高三 · 度量几何学
18. 已知 $\triangle \mathrm{ABC}$ 内接于 $\odot \mathrm{O}, \angle \mathrm{BAC}$ 的平分线交 $\odot \mathrm{O}$ 于点 $\mathrm{D}, \mathrm{CD}$ 的延长线交过 $\mathrm{B}$ 点的切线于点 E. 求证: $\frac{\mathrm{CD}^{2}}{\mathrm{BC}^{2}}=\frac{\mathrm{DE}}{\mathrm{CE}}$

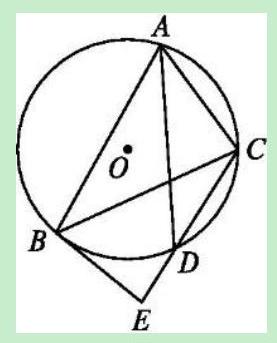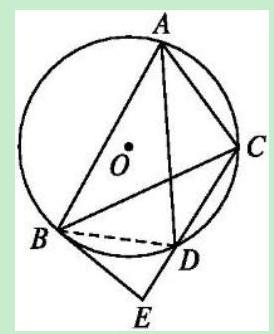
答案: 证明：连接 $\mathrm{BD}$,如图.

$\because \mathrm{AD}$ 是 $\angle \mathrm{BAC}$ 的平分线, $\therefore \angle \mathrm{BAD}=\angle \mathrm{CAD}$.

又 $\angle \mathrm{BCD}=\angle \mathrm{BAD}, \angle \mathrm{CBD}=\angle \mathrm{CAD}$,

$\therefore \angle \mathrm{BCD}=\angle \mathrm{CBD} . \therefore \mathrm{BD}=\mathrm{CD}$.

又 $\mathrm{BE}$ 为 $\odot \mathrm{O}$ 的切线,
$\therefore \angle \mathrm{EBD}=\angle \mathrm{BAD}$

$\therefore \angle \mathrm{EBD}=\angle \mathrm{BCD}$.

故在 $\triangle \mathrm{BED}$ 和 $\triangle \mathrm{CEB}$ 中,

$\angle \mathrm{EBD}=\angle \mathrm{ECB}, \angle \mathrm{BED}=\angle \mathrm{CEB}$,

$\therefore \triangle \mathrm{BED} \sim \triangle \mathrm{CEB}$.

$\therefore \frac{\mathrm{BD}}{\mathrm{BC}}=\frac{\mathrm{BE}}{\mathrm{CE}}, \frac{\mathrm{BD}}{\mathrm{BC}}=\frac{\mathrm{DE}}{\mathrm{BE}}, \therefore\left(\frac{\mathrm{BD}}{\mathrm{BC}}\right)^{2}=\frac{\mathrm{DE}}{\mathrm{CE}}$

又 $\mathrm{BD}=\mathrm{CD}, \therefore \frac{\mathrm{CD}^{2}}{\mathrm{BC}^{2}}=\frac{\mathrm{DE}}{\mathrm{CE}}$
解析: : 分析: 本题主要考查了弦切角的性质, 解决问题的关键是直接证明此等式有一定的难度,可以考虑把它分解成两个比例式的形式,借助相似三角形的性质得出结论.